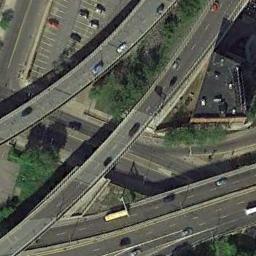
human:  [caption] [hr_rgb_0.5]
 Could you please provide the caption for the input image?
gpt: Here are two parallel overpasses .

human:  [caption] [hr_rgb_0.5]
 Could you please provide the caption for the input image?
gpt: The overpass is next to some trees and a parking lot .

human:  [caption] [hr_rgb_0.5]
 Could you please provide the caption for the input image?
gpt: The intricated overpasses is over the roads and a parking lot is next to the overpass .

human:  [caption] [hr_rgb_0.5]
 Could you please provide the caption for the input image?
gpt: Many cars are on the overpass .

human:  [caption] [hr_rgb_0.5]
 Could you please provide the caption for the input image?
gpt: There are some green trees beside the overpass .